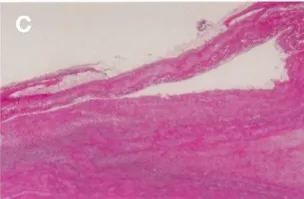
Autopsy findings. (C, D) DVT: neutrophils were abundant in the thrombus. Original magnification: x40.
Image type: pathology (h&e)